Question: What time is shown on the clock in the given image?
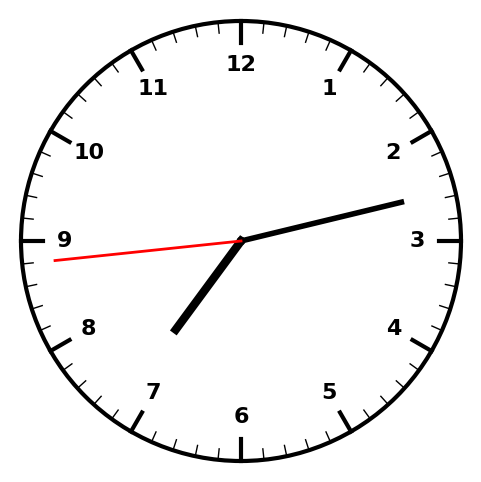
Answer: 07:12:44